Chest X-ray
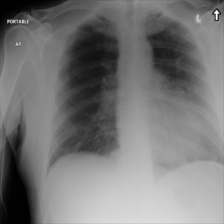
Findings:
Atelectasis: negative
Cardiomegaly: negative
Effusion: negative
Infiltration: negative
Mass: negative
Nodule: negative
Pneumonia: negative
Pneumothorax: negative
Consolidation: negative
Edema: negative
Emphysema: negative
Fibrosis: negative
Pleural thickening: negative
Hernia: negative